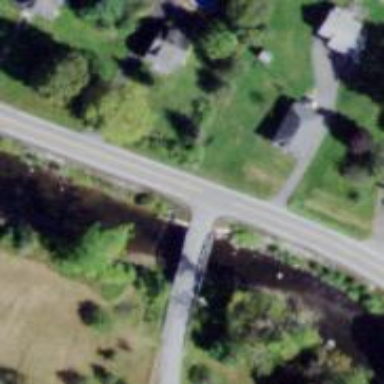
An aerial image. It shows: Residential road with bridge.